Field crop: tomato
Growth stage: 1
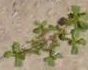
Species: portulaca